Question: I have a about me in form where I edit and save about me. The form color in read mode is in grey color, I want the color to be changed to white. how is it possible.
Snapshot is included for reference

'''
<div class="col-lg-10 aboutme">
<h3>About Me</h3>
<div class="well row col-lg-12 "><!--Personal Info Col-->
<textarea class="form-control" type="text" name="aboutme" ng-model="aboutme"
placeholder="Write about yourself" rows="10" ng-disabled ="!pEditMode"></textarea>
</div>
</div>
'''
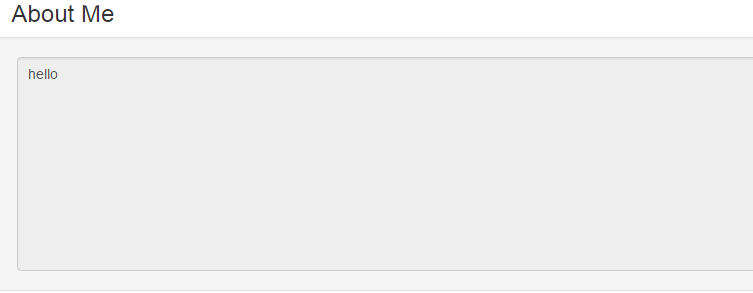
Answer: Just add this:
'''
.form-control:disabled {background-color: #fff;}
'''
For specificity and correctness, add an 'id' or 'class':
'''
.aboutme .form-control:disabled {background-color: #fff;}
'''